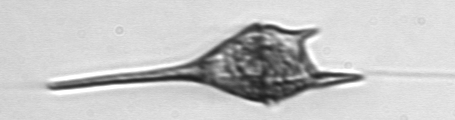
Label: Tripos_lineatus